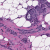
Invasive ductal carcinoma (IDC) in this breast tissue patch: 1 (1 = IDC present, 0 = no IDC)